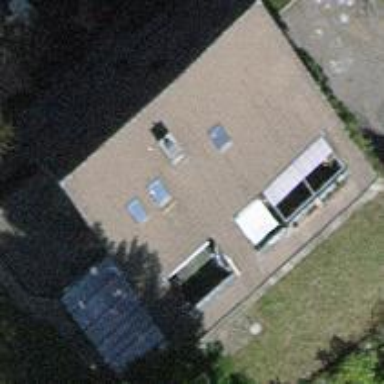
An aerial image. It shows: Detached building.